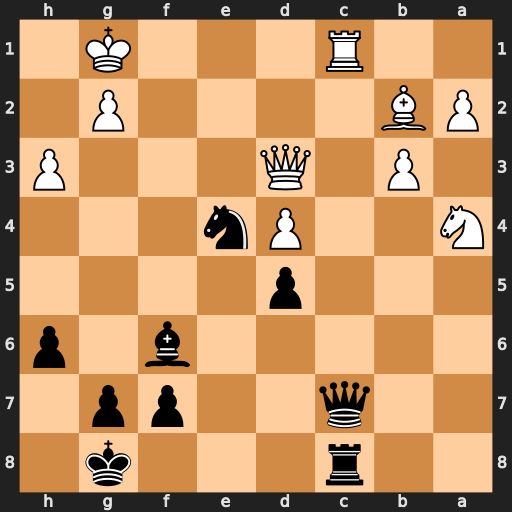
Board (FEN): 2r3k1/2q2pp1/5b1p/3p4/N2Pn3/1P1Q3P/PB4P1/2R3K1
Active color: b
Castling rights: -
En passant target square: -
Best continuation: Qxc1+ Bxc1 Rxc1+ Kh2 Rh1+ Kxh1 Nf2+ Kh2 Nxd3